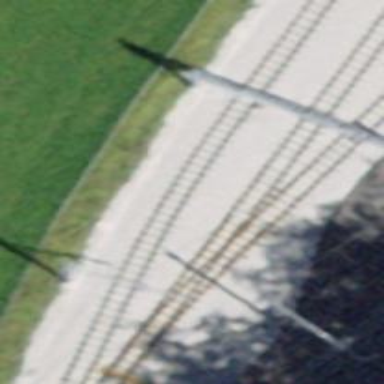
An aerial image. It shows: Narrow-gauge railway yard with electrified tracks using contact line.